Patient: sex F, age 52
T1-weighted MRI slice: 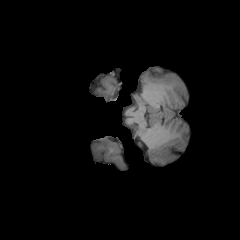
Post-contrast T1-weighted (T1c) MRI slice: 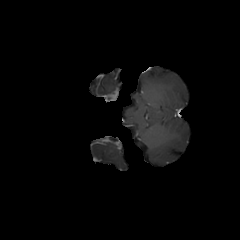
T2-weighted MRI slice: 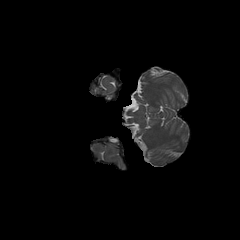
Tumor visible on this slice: no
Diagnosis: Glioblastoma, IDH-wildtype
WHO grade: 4